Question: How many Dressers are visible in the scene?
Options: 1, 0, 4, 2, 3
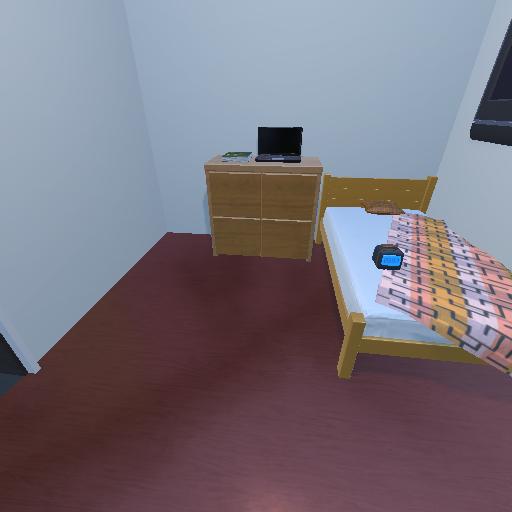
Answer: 1